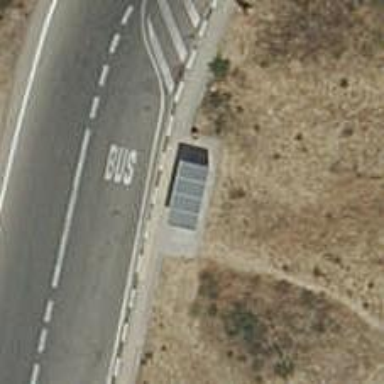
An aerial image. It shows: Bus stop with shelter. It is platform for public transport.